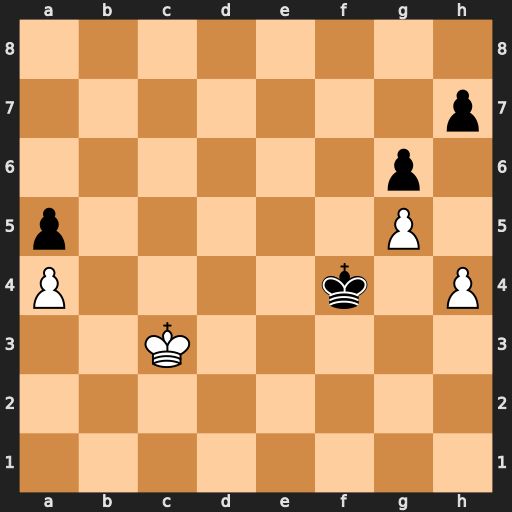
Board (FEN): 8/7p/6p1/p5P1/P4k1P/2K5/8/8
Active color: w
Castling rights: -
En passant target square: -
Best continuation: Kc4 Kg4 Kb5 Kxh4 Kxa5